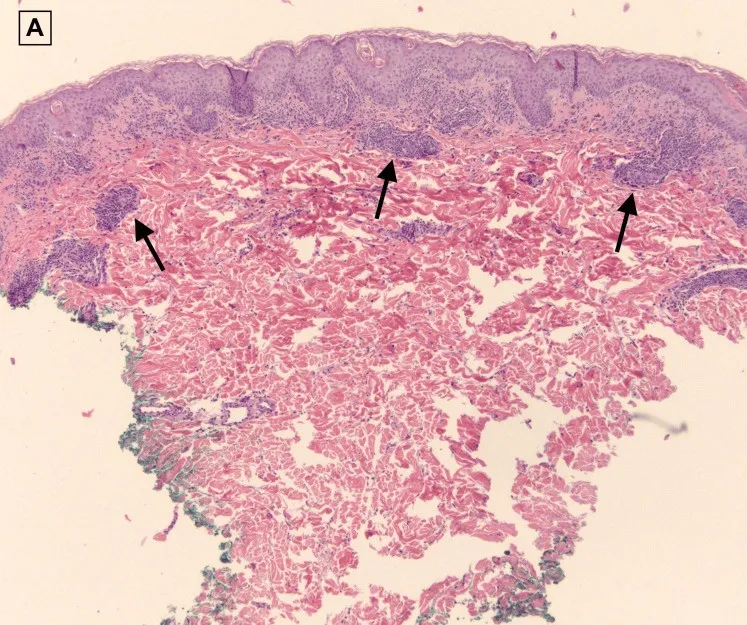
Superficial perivascular inflammatory infiltrate mainly composed of lymphocytes with eosinophils. Hematoxylin and eosin (H&E) 5x.
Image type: pathology (h&e)